Interaction volume radius: 10 \u00c5
Interaction volume height: 30 \u00c5
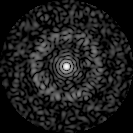
Disorder parameter: 0.8383